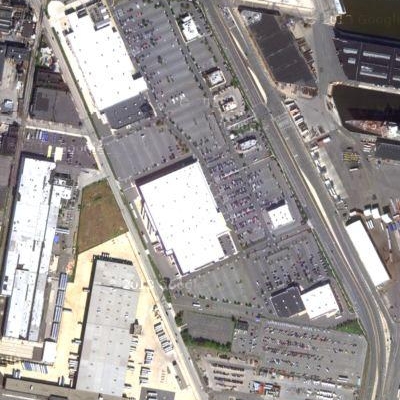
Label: Parking